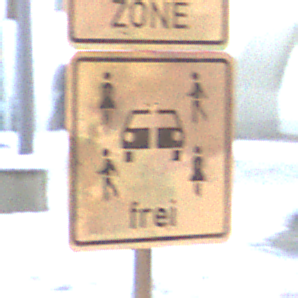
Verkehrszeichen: CarsharingfahrzeugeFrei
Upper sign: BeginnEingeschraenktesHalteverbotZone
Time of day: Night
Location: Outdoor (Urban)
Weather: Overcast
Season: Winter
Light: Artificial